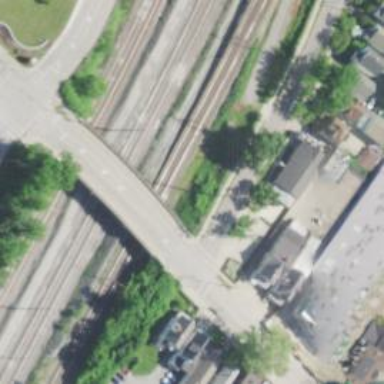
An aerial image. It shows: Railway crossing.